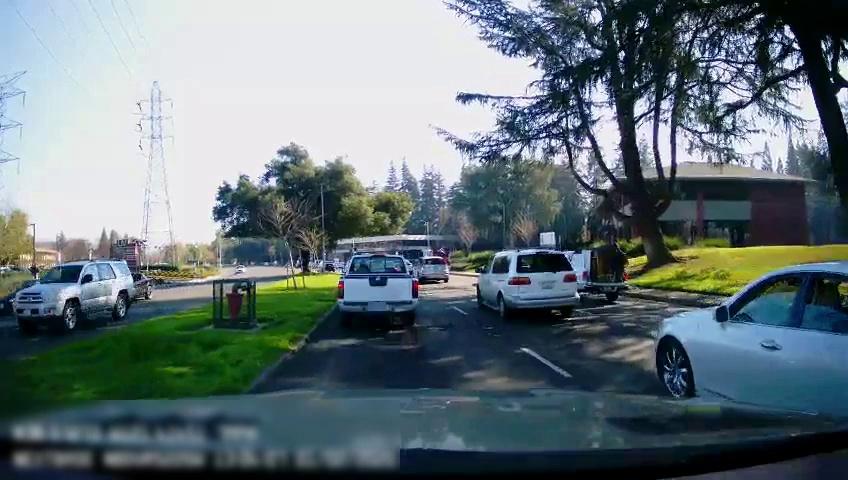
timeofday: Day
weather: Sunny
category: Drivable Space
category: Drivable Space
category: Vehicles | SUV
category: Vehicles | Car
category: Vehicles | Car
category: Vehicles | Truck
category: Vehicles | Car
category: Vehicles | Van
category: Vehicles | SUV
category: Vehicles | Car
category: Vehicles | Truck
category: Lanes | Current Lane